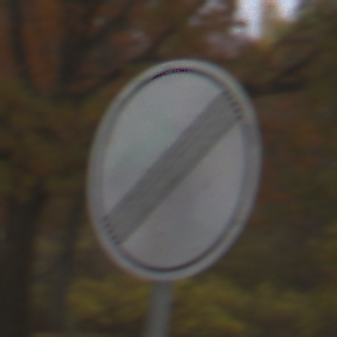
Verkehrszeichen: EndeSaemtlicherBegrenzungen
Umgebung: Outdoor, Nature
Tageszeit: Midday
Wetter: Overcast
Licht: Natural
Jahreszeit: Autumn
Kontrast: LowContrast